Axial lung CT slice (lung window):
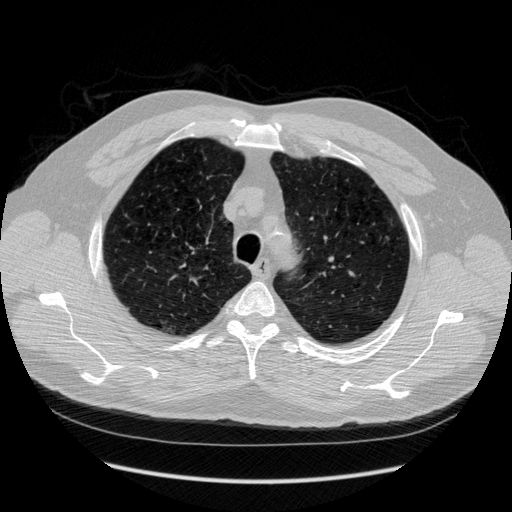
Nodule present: no